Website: home-depot
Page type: account-selection
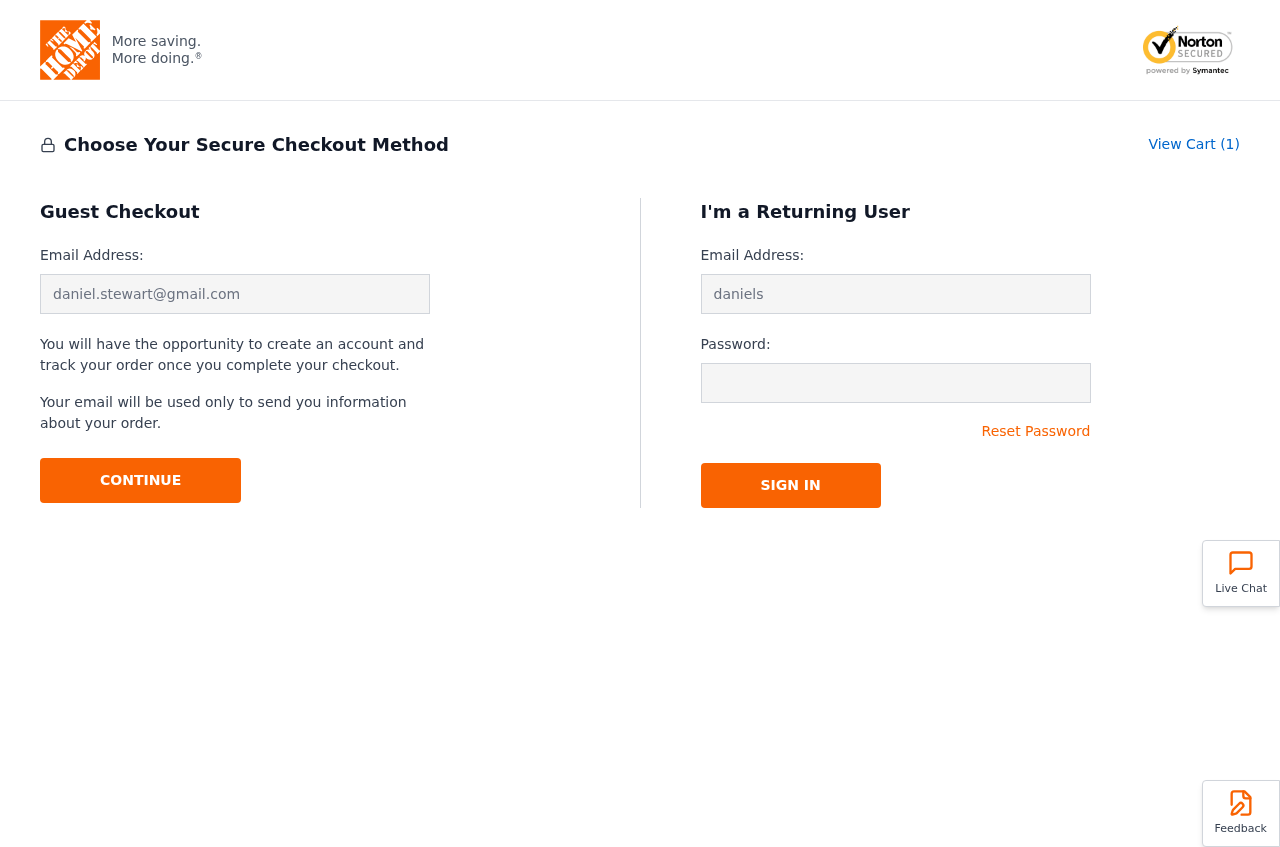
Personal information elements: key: PII_EMAIL
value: daniel.stewart@gmail.com
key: PII_LOGIN_USERNAME
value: danielstewart95
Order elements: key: ORDER_NUM_ITEMS
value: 1